Field crop: maize
Growth stage: 2
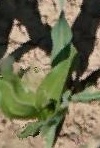
Species: maize